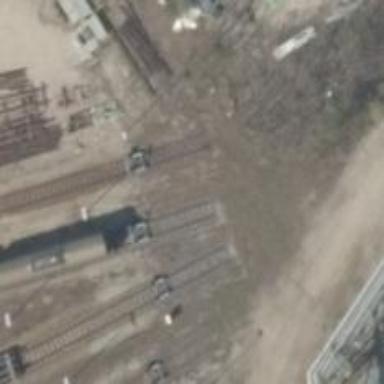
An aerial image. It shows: Railway yard.